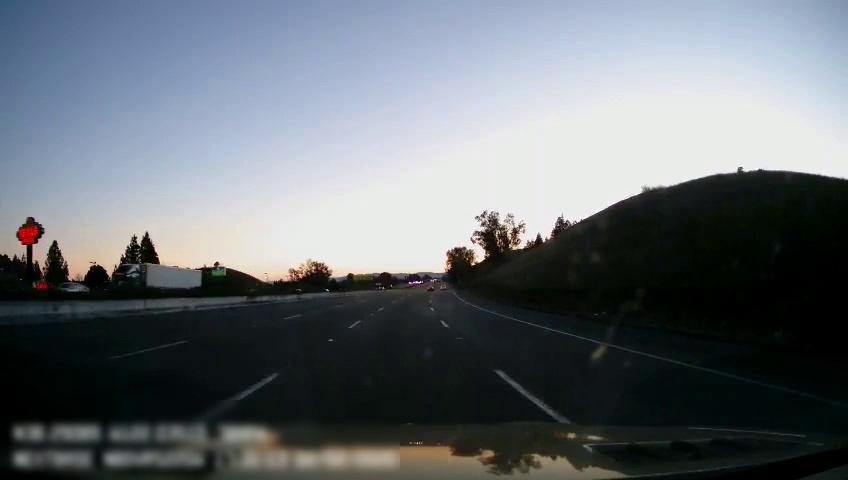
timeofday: Day
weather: Sunny
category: Drivable Space
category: Vehicles | Truck
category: Vehicles | SUV
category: Lanes | Current Lane
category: Lanes | Current Lane
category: Lanes | Alternate Lane
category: Lanes | Alternate Lane